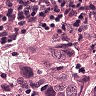
Metastatic tissue present: yes